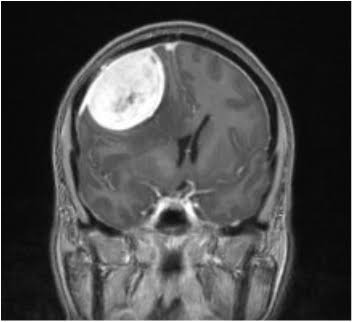
Label: meningioma